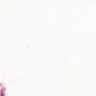
Metastatic tissue present: no